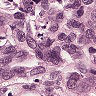
Metastatic tissue present: yes